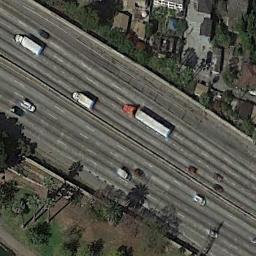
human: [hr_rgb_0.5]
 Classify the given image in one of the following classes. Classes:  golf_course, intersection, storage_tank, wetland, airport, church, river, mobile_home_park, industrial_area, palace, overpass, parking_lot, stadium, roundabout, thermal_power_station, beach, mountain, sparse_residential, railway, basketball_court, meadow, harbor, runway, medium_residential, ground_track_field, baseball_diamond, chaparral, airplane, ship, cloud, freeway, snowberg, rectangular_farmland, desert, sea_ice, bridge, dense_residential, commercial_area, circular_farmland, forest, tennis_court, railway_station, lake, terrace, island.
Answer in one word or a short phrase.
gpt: freeway